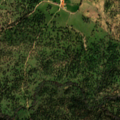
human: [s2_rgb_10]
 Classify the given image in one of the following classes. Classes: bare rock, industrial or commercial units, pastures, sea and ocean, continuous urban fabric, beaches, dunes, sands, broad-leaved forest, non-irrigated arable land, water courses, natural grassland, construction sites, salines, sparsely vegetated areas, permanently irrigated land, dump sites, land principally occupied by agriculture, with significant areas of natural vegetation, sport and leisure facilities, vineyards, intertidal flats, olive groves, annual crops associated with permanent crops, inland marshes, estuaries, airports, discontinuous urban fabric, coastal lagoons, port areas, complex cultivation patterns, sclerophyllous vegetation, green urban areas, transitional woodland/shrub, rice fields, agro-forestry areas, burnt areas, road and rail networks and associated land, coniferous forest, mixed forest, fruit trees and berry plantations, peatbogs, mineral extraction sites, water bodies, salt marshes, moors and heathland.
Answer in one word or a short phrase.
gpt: non-irrigated arable land, agro-forestry areas